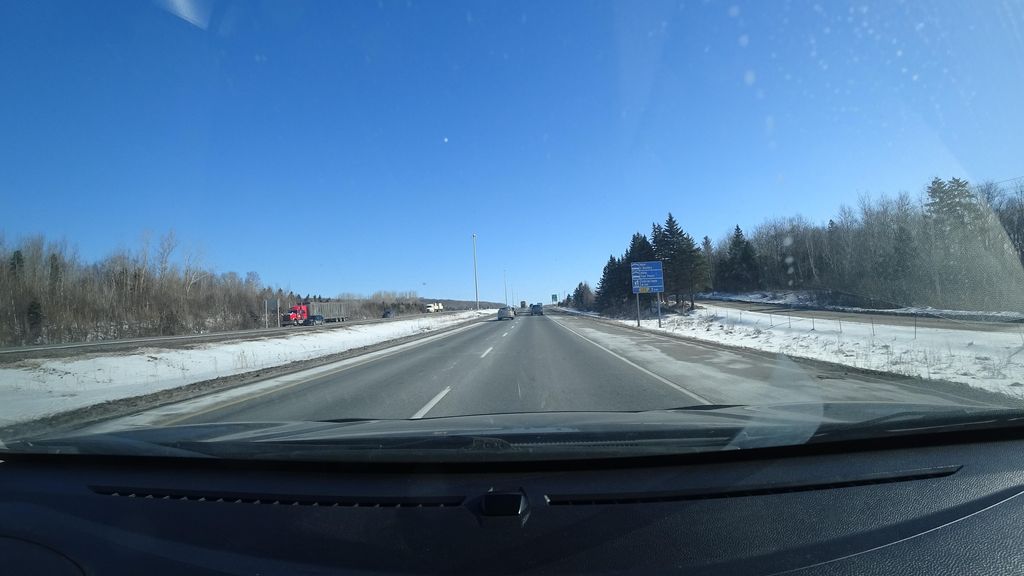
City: quebec_city